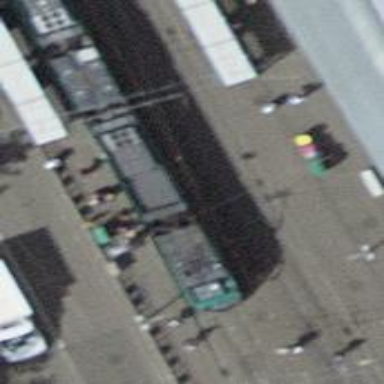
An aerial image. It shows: Tram stop with public transport stop position.